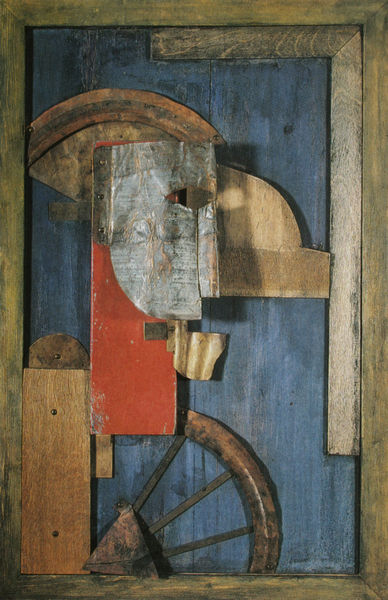
Titel: Experimentalkomposition / Konterrelief
Künstler: Wassilij Jermilow
Standort: Köln
Institution: Sammlung Krystyna Gmurzynska-Bscher
Schlagwörter: blau, kopf, weiß, komposition, ocker, braun, grau, holz, nase, profil, schwarz, rot, fächer, gesicht, rahmen, silber, hals, auge, gold, relief, papier, leiste, bogen, abstrakt, modern, speichen, rand, rad, tafel, collage, rechtecke, greis, sprossen, brett, loch, helm, löcher, senkrecht, waagerecht, geometrie, gebrochen, segmente, speiche